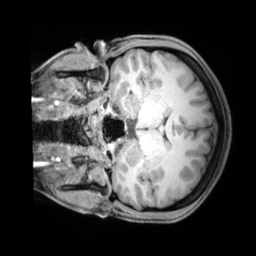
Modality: T1w
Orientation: coronal
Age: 21
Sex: female
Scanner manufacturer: siemens
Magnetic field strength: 3 T
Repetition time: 1.97 s
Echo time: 0.00206 s